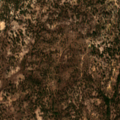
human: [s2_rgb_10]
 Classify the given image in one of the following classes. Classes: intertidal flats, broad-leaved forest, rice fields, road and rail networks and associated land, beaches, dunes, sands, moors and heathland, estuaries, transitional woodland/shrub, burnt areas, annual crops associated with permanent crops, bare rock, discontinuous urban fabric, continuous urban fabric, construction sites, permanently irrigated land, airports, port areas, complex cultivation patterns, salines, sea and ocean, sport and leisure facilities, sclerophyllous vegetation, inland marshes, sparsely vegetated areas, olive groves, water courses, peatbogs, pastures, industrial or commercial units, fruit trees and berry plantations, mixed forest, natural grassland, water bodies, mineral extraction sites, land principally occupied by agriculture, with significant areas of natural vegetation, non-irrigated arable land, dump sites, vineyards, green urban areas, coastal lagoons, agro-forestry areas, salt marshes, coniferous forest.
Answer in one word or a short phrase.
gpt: agro-forestry areas, broad-leaved forest, mixed forest